Question: I am trying to open my Camera without clicking on my button but it doesn't work...
I follow instructions here : <URL>
Here is my result :

When i press the button "Capture", it activates the camera but i want to activate the camera before this and just record when i click on the button like snapchat. I think i miss somewhere when i open my camera but i don't find my mistakes...
Here is my class :
'''
@Override
protected void onCreate(Bundle savedInstanceState) {
super.onCreate(savedInstanceState);
setContentView(R.layout.activity_main);
preview = (FrameLayout) findViewById(R.id.camera_preview);
if (checkCameraHardware(this)) {
mCamera = getCameraInstance();
mPreview = new CameraPreview(this, mCamera);
mCamera.setDisplayOrientation(90);
initButton();
preview.addView(mPreview);
preview.removeAllViews();
preview.addView(mPreview);
preview.addView(captureButton);
}
}
'''
After that, i have the method which initiate the button :
'''
public void initButton () {
captureButton = (Button) findViewById(R.id.button_capture);
captureButton.setOnClickListener(new View.OnClickListener() {
@Override
public void onClick(View v) {
if (isRecording) {
// stop recording and release camera
mMediaRecorder.stop();
releaseMediaRecorder();
mCamera.lock();
// inform the user that recording has stopped
captureButton.setText("Capture");
isRecording = false;
} else {
// initialize video camera
if (prepareVideoRecorder()) {
// Camera is available and unlocked, MediaRecorder is prepared,
// now you can start recording
mMediaRecorder.start();
captureButton.setText("Stop");
isRecording = true;
} else {
releaseMediaRecorder();
Toast.makeText(MainActivity.this, "Camera doesn't work", Toast.LENGTH_LONG).show();
}
}
}
});
}
'''
Here is my method which get instance of the Camera :
'''
public static Camera getCameraInstance() {
Camera c = null;
try {
c = Camera.open();
} catch (Exception e) {
Log.i("CAMERA INFO : >", "Camera doesn't exist");
}
return c;
}
'''
Here is the method to prepare the record :
'''
private boolean prepareVideoRecorder() {
mMediaRecorder = new MediaRecorder();
// Step 1: Unlock and set camera to MediaRecorder
mCamera.unlock();
mMediaRecorder.setCamera(mCamera);
// Step 2: Set sources
mMediaRecorder.setAudioSource(MediaRecorder.AudioSource.CAMCORDER);
mMediaRecorder.setVideoSource(MediaRecorder.VideoSource.CAMERA);
// Step 3: Set a CamcorderProfile (requires API Level 8 or higher)
CamcorderProfile camcorderProfile = CamcorderProfile.get(CamcorderProfile.QUALITY_HIGH);
mMediaRecorder.setProfile(camcorderProfile);
// Step 4: Set output file
mMediaRecorder.setOutputFile(getOutputMediaFile(CAPTURE_VIDEO_FILE).toString());
// Step 5: Set the preview output
mMediaRecorder.setPreviewDisplay(mPreview.getHolder().getSurface());
// Step 6: Prepare configured MediaRecorder
try {
mMediaRecorder.prepare();
} catch (IllegalStateException e) {
Log.d("PREPARE MEDIARECORDER : >", ": > > IllegalStateException preparing MediaRecorder: " + e.getMessage());
releaseMediaRecorder();
return false;
} catch (IOException e) {
Log.d("PREPARE MEDIARECORDER : >", " : > > IOException preparing MediaRecorder: " + e.getMessage());
releaseMediaRecorder();
return false;
}
return true;
}
'''
then i try to open camera before the click with the instantiation but i don't know how... If some one has an idea, will be useful for me.
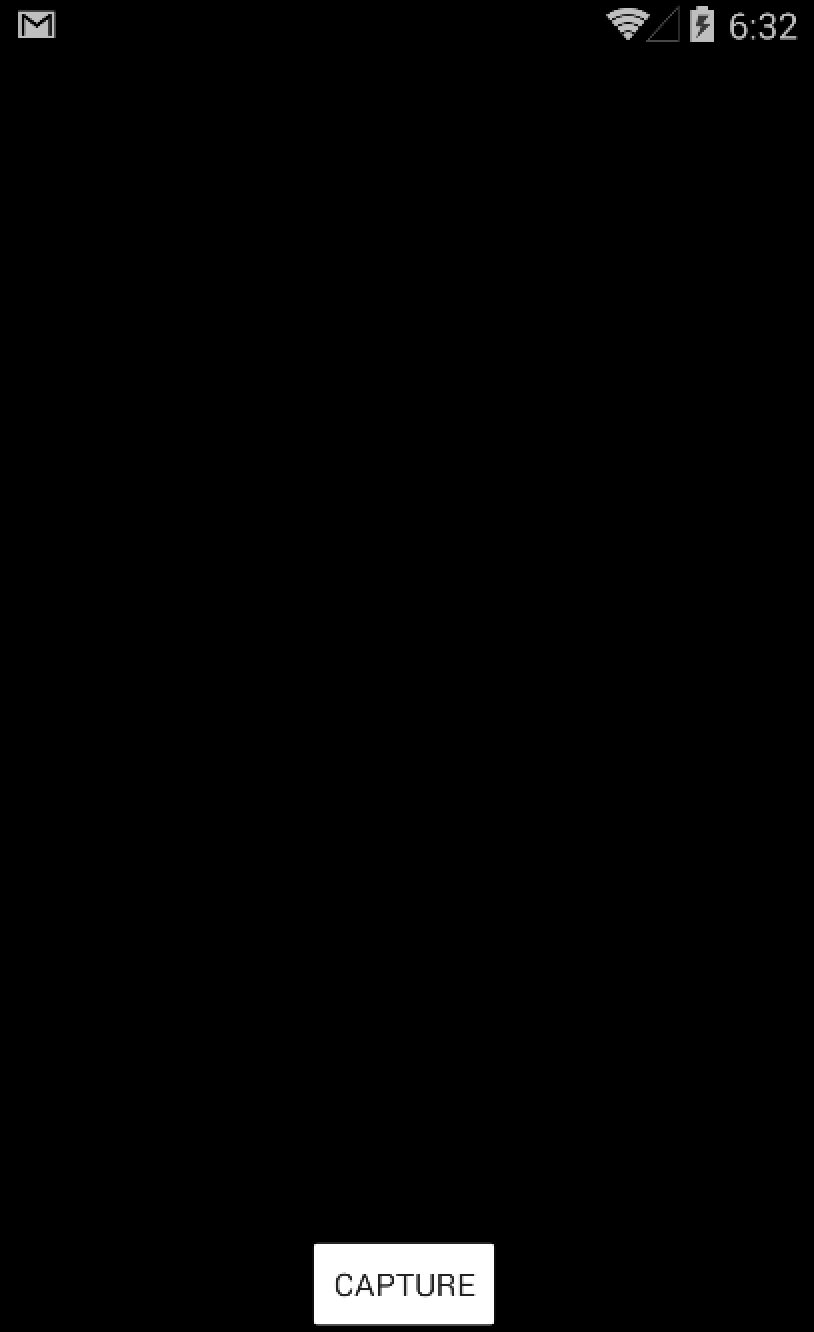
Answer: I found my error. I called 'mCamera.setPreview()' in the 'onSurfaceCreated()' method of my CameraPreview class.
I need to call 'mCamera.setPreview()' in the 'onSurfaceChanged()' ! Now it works
Problem solved !